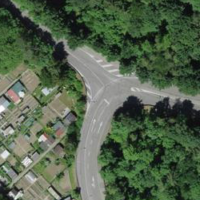
EUNIS habitat code: 41
Species observed at this site:
Portulaca oleracea